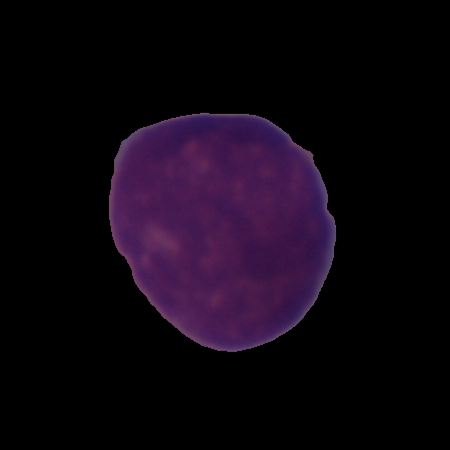
Label: cancer